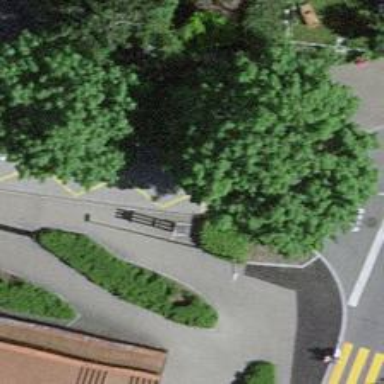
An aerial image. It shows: Sidewalk along the footway.